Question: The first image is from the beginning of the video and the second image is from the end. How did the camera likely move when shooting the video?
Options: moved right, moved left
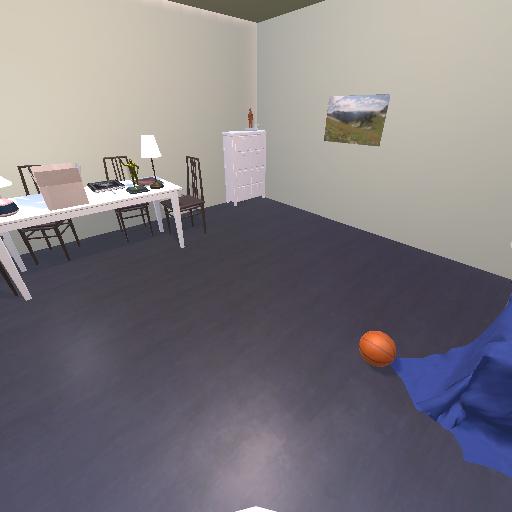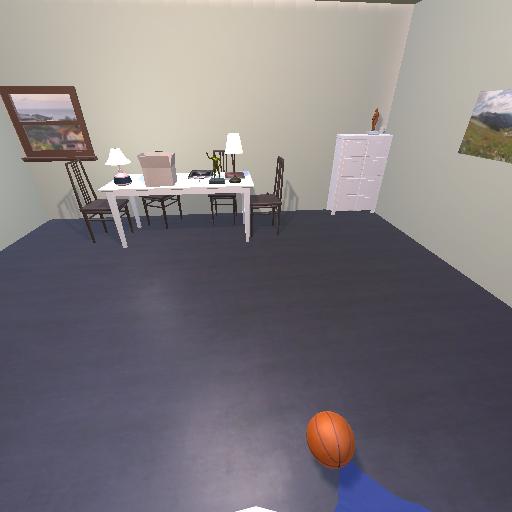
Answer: moved right